Question: So far, I have a page in my ASP.Net site with 2 partial views, each one with its own form, one for login, and another to register.
They are both working great, except for one thing: If my browser prompts me to remember my password when I log in, the next time I try to login, my Last Name and Password in the Register form is filled with the username/password from the Login form, such as the image below

Here is the model of the Login and Register
'''
public class RegisterModel : IndexModel
{
[Required]
[Display(Name = "Email")]
[EmailAddress]
public string Email { get; set; }
[Required]
[Display(Name = "First Name")]
public string FirstName { get; set; }
[Required]
[Display(Name = "Last Name")]
public string LastName { get; set; }
[Required]
[StringLength(100, ErrorMessage = "The {0} must be at least {2} characters long.", MinimumLength = 6)]
[DataType(DataType.Password)]
[Display(Name = "Password")]
public string Password { get; set; }
[DataType(DataType.Password)]
[Display(Name = "Confirm password")]
[Compare("Password", ErrorMessage = "The password and confirmation password do not match.")]
public string ConfirmPassword { get; set; }
}
public class LoginModel : IndexModel
{
[Required]
[Display(Name = "Email")]
[EmailAddress]
public string Email { get; set; }
[Required]
[DataType(DataType.Password)]
[Display(Name = "Password")]
public string Password { get; set; }
[Display(Name = "Remember me?")]
public bool RememberMe { get; set; }
}
'''
The login partial
'''
<% using (Html.BeginForm("Login", "Account", FormMethod.Post, new { id = "loginForm" }))
{ %>
<%: Html.AntiForgeryToken() %>
<%: Html.ValidationSummary(true) %>
<div class="12u">
<span class="input-with-caption fontsize-login">
<label for="loginEmail"><asp:Literal runat="server" Text="<%$ Resources:LOGIN_EMAIL %>"></asp:Literal></label>
<%: Html.TextBoxFor(m => m.Email, new {@class = "input-login-contacto redondo", id = "loginEmail"}) %>
</span>
</div>
<div class="12u">
<span class="input-with-caption fontsize-login">
<label for="loginPassword"><asp:Literal runat="server" Text="<%$ Resources:LOGIN_PASSWORD %>"></asp:Literal></label>
<%: Html.PasswordFor(m => m.Password, new {@class = "input-login-contacto redondo", id = "loginPassword"}) %>
</span>
</div>
<div class="12u">
<p class="remember"><%: Html.CheckBoxFor(m => m.RememberMe) %><asp:Literal runat="server" Text="<%$ Resources:LOGIN_REMEMBER %>"></asp:Literal></p>
</div>
<div class="row">
<div class="5u">
<input type="submit" name="login" value='<asp:Literal runat="server" Text="<%$ Resources:LOGIN_LOGINBTN %>"></asp:Literal>' class="submit-login-contacto fontsize-login redondo" />
</div>
<% } %>
<%: Html.Action("ExternalLoginsList", "Account", new { ReturnUrl = ViewBag.ReturnUrl }) %>
'''
And here is the Register partial
'''
<div class="row">
<div class="6u">
<div class="12u">
<span class="input-with-caption fontsize-login">
<label for="RegisterFirstName"><asp:Literal runat="server" Text="<%$ Resources:REGISTER_FIRSTNAME %>"></asp:Literal></label>
<%: Html.TextBoxFor(m => m.FirstName, new {id = "RegisterFirstName"}) %>
</span>
</div>
<div class="12u">
<span class="input-with-caption fontsize-login">
<label for="RegisterLastName"><asp:Literal runat="server" Text="<%$ Resources:REGISTER_LASTNAME %>"></asp:Literal></label>
<%: Html.TextBoxFor(m => m.LastName, new {id = "RegisterLastName"}) %>
</span>
</div>
<div class="12u">
<span class="input-with-caption fontsize-login">
<label for="RegisterPassword"><asp:Literal runat="server" Text="<%$ Resources:REGISTER_PASSWORD %>"></asp:Literal></label>
<%: Html.PasswordFor(m => m.Password, new {id = "RegisterPassword"}) %>
</span>
</div>
<div class="12u">
<span class="input-with-caption fontsize-login">
<label for="RegisterConfirmPassword"><asp:Literal runat="server" Text="<%$ Resources:REGISTER_CONFIRMPASS %>"></asp:Literal></label>
<%: Html.PasswordFor(m => m.ConfirmPassword, new {id = "RegisterConfirmPassword"}) %>
</span>
</div>
</div>
<div class="6u">
<div class="row">
<div class="12u">
<span class="input-with-caption fontsize-login">
<label for="RegisterEmail"><asp:Literal runat="server" Text="<%$ Resources:REGISTER_EMAIL %>"></asp:Literal></label>
<%: Html.TextBoxFor(m => m.Email, new {id = "RegisterEmail"}) %>
</span>
</div>
<div class="12u">
<%: Html.Captcha(5, "_CaptchaPartial") %>
</div>
</div>
</div>
</div>
<% } %>
'''
I've already changed the ids and the names of the inputs, but so far, no success.
This is a problem that is happening on Chrome and Firefox (at least, those are the ones that I've tried).
I'm starting to run out of ideas. Any sugestions?
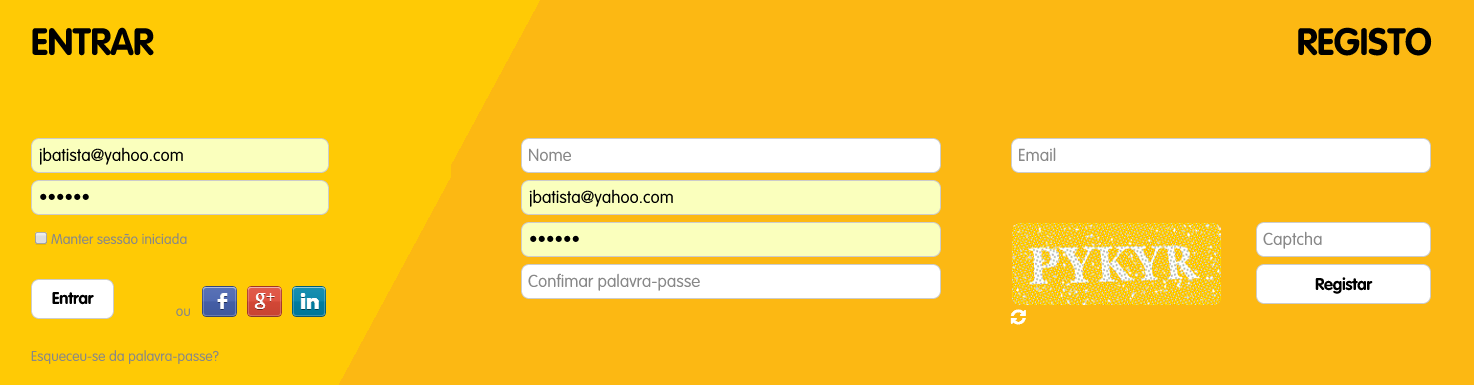
Answer: You can annotate your inputs (the ones you don't want the browser to remember) with autocomplete="off"
For example: '<%: Html.PasswordFor(m => m.Password, new {id = "RegisterPassword", autocomplete="off"}) %>'
<URL>
Also, the browser will record the values from the input fields based on their name and then has a set of rules for how to apply them (even on different forms), so if you have the same field names in register and login forms the browser may autofill them: <URL>